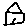
Label: house